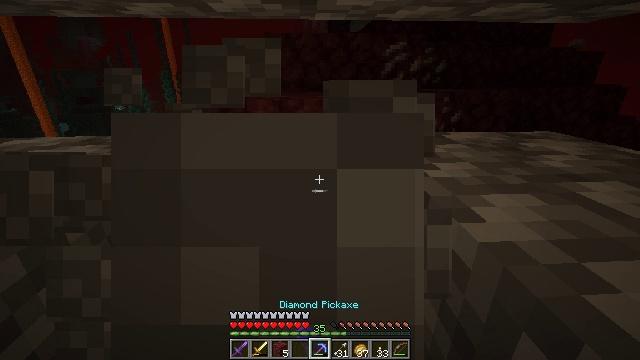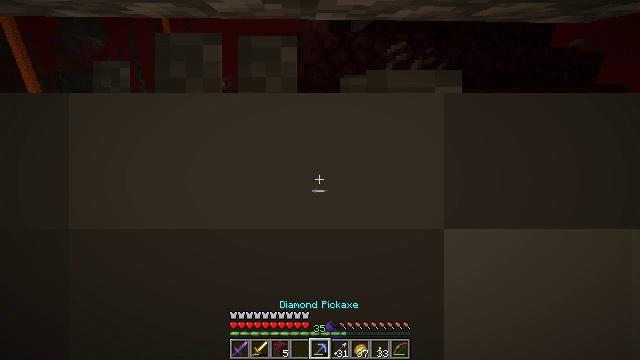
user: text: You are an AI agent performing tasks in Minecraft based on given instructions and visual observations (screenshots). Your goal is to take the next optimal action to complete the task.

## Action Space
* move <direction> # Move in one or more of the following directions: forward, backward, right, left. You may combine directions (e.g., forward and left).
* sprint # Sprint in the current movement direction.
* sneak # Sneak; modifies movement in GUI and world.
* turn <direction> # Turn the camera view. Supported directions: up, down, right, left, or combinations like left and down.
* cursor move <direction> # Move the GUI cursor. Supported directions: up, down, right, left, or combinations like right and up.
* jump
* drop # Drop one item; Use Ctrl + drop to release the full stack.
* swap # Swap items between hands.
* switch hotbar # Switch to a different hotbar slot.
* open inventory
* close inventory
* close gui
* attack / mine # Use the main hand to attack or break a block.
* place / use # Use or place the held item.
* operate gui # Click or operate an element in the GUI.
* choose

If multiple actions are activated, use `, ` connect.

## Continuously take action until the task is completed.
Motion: motion action
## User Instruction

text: Collect cobblestone slabs from your build.
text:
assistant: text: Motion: no_op
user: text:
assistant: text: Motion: no_op